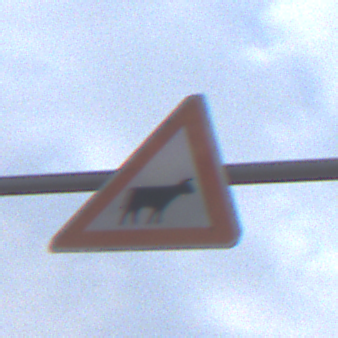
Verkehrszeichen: ViehtriebLinks
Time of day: MorningAfternoon
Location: Outdoor (Nature)
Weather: Overcast
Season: NotSpecified
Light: Natural